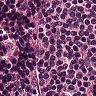
Metastatic tissue present: no